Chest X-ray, PA view. Patient: 42 years old, sex F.
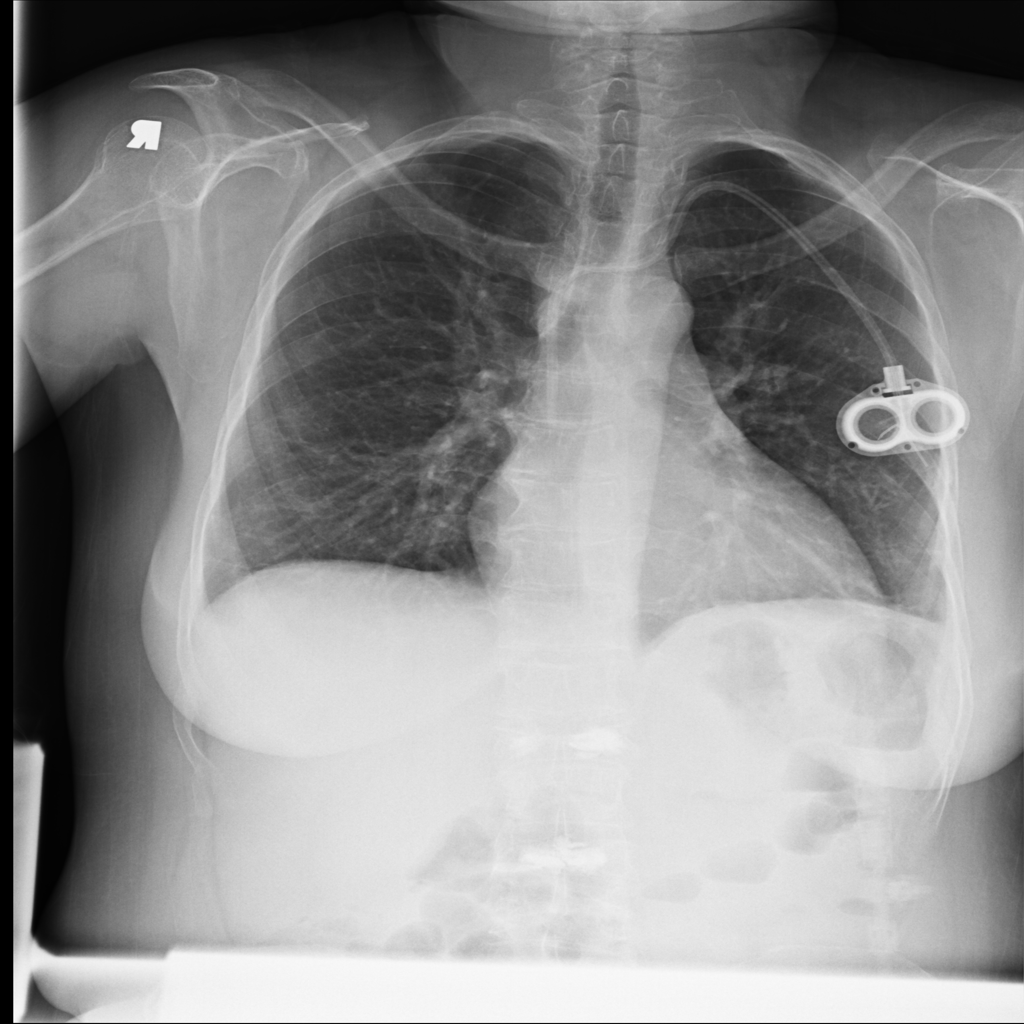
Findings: No Finding